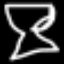
Label: hourglass